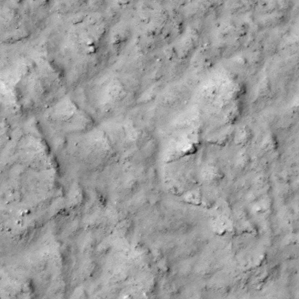
Label: non_frost